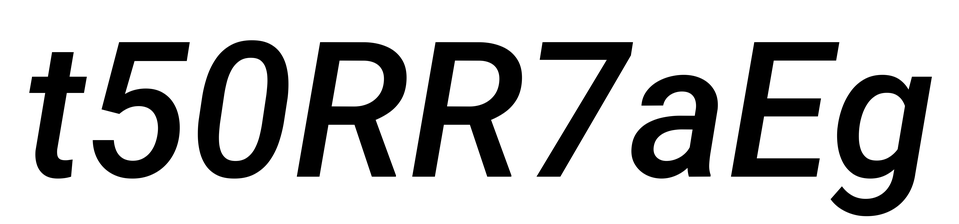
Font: Roboto-Italic_Medium_Italic